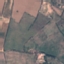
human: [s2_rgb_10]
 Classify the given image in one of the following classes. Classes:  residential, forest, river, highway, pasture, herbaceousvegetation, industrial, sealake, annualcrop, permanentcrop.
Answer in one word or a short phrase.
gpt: PermanentCrop